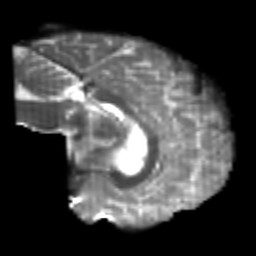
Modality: T2w
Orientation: sagittal
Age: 24
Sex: male
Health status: healthy
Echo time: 0.074 s